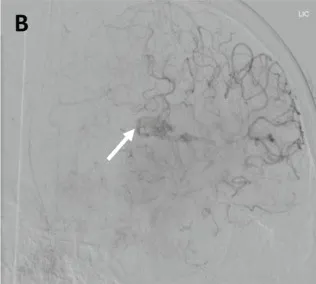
Ventricular tract hemorrhage following intracranial nail removal. (A-D) Serial oblique projections of a left internal carotid angiogram immediately after nail removal, demonstrating active hemorrhage (white arrows) from a small left M3 branch extending down the puncture tract into the lateral ventricle.
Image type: radiology (ct)